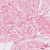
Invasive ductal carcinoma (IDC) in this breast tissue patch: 0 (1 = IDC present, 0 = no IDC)